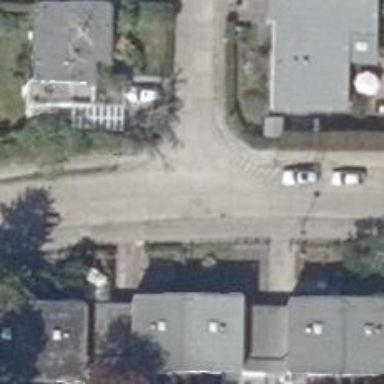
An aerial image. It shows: Footway crossing.